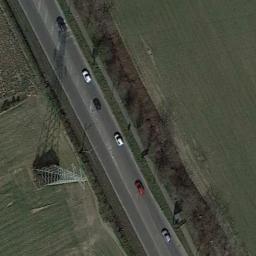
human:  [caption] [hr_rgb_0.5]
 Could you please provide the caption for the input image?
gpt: A straight freeway goes through the farmland and a high-voltage tower is on the farmland .

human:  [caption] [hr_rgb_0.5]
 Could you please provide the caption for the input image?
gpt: The winding highway is lined with trees .

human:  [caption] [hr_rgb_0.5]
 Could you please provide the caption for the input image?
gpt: There is a large area of ​​green farmland around the freeway, There are many cars on the freeway, And there is a wire tower next to the freeway .

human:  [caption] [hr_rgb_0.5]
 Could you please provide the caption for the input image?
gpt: The freeway goes through the farmland .

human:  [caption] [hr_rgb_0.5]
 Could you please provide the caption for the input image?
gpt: There are green lawns and some trees beside the freeway .